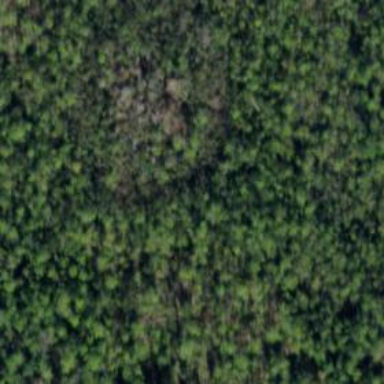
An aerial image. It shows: Woodland with needle-leaved trees.